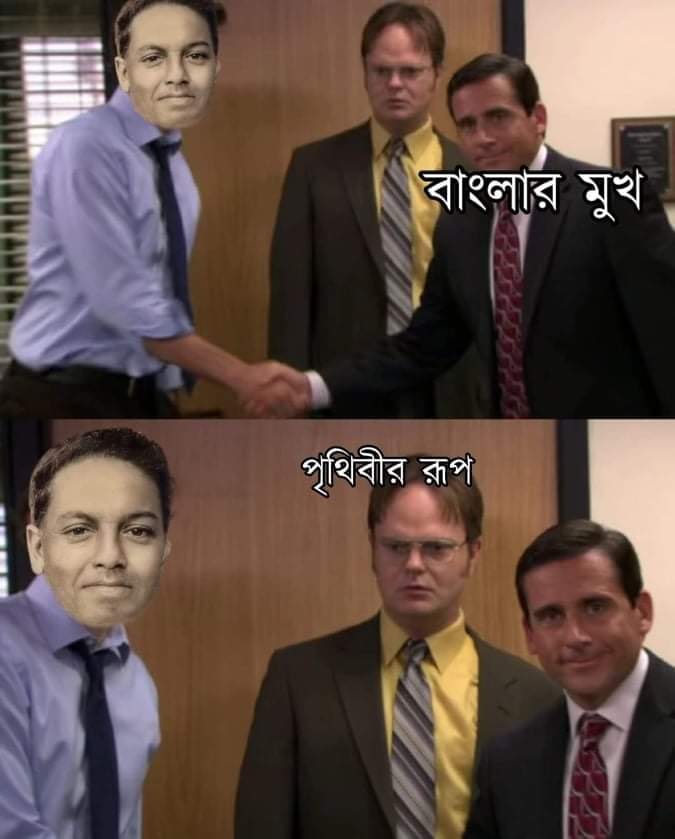
Caption: বাংলার মুখ     পৃথিবীর  রূপ
Label: non-hate